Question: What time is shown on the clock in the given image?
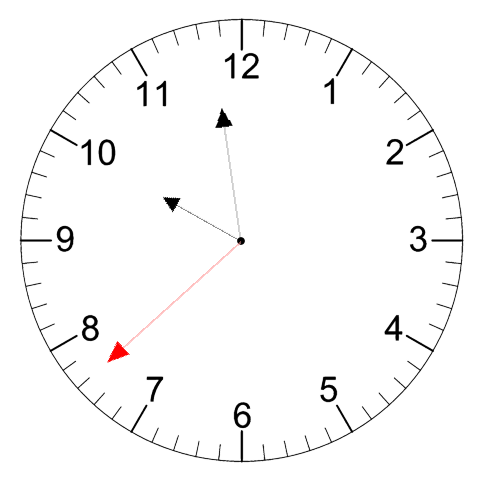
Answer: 09:58:38